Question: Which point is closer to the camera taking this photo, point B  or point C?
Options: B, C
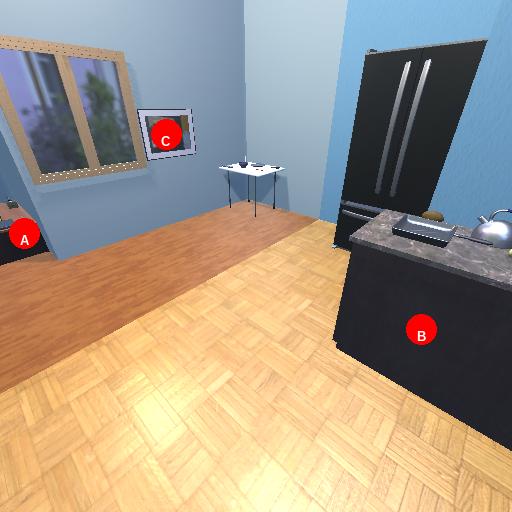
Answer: B